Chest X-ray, AP view. Patient: 49 years old, sex M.
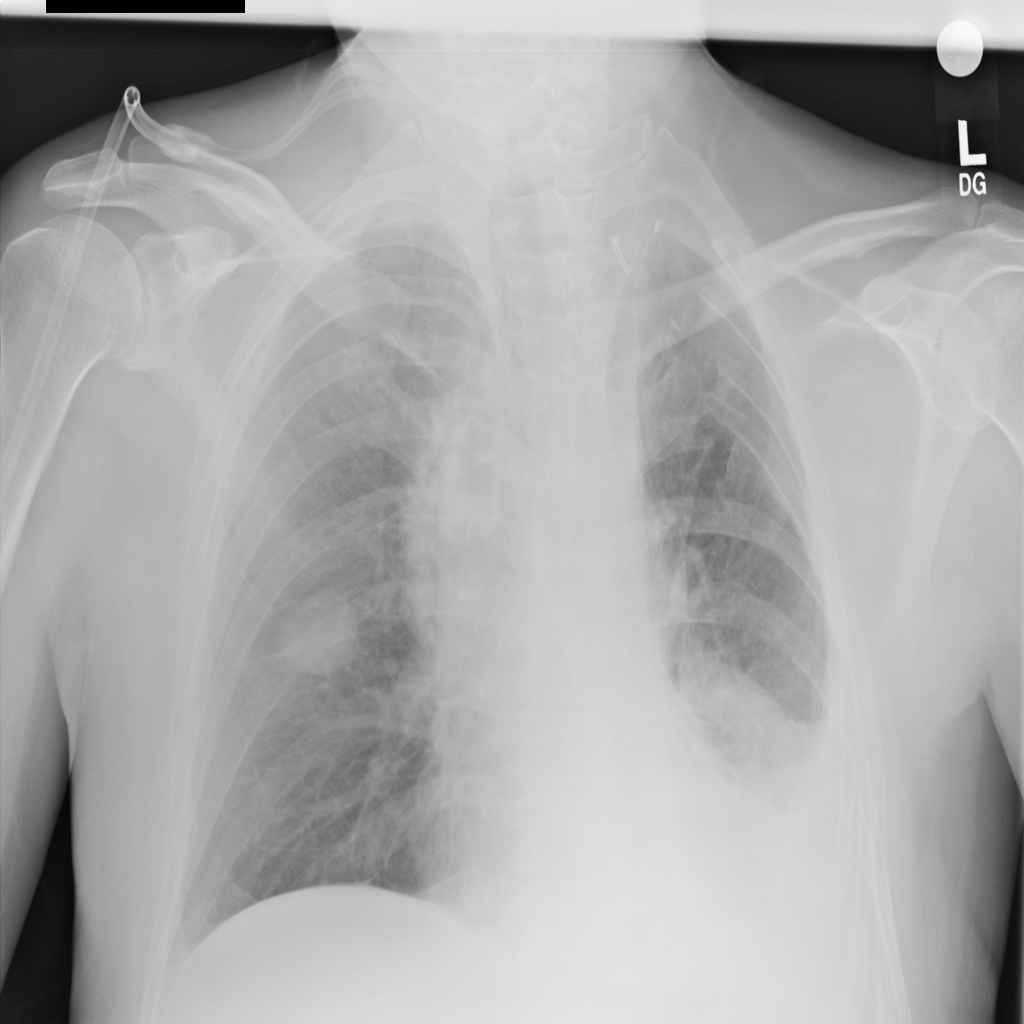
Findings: Effusion